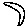
Label: moon